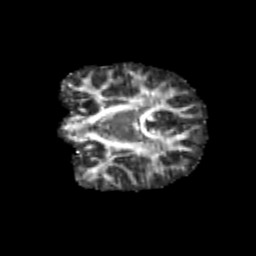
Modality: FA
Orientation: coronal
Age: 9
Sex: male
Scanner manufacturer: siemens
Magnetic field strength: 3 T
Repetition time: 3.8 s
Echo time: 0.07 s